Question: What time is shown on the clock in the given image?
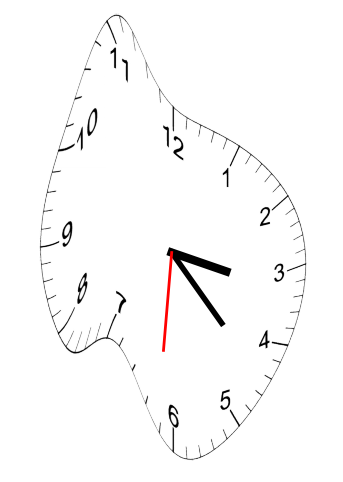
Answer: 03:22:31